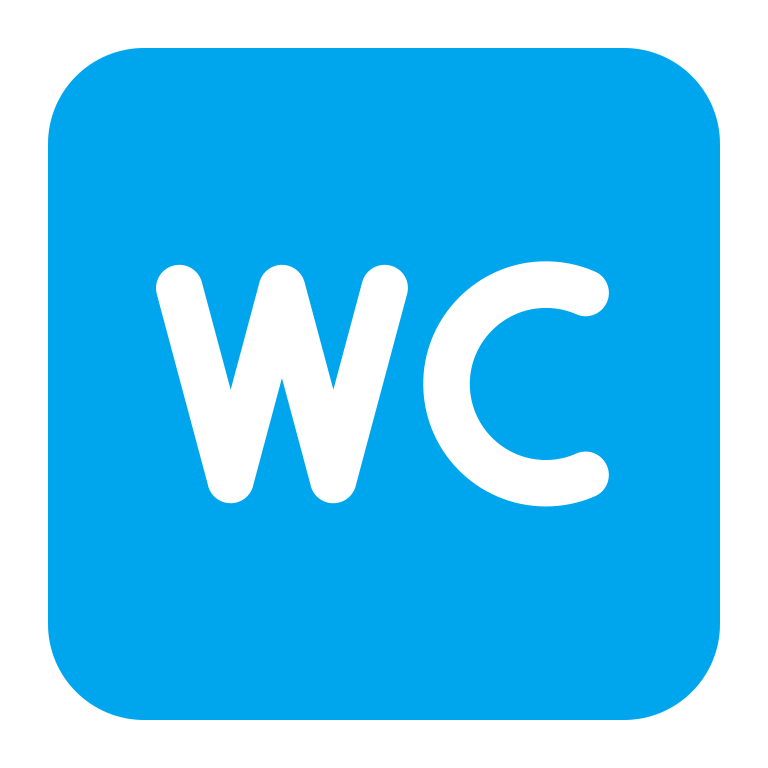
water closet flat